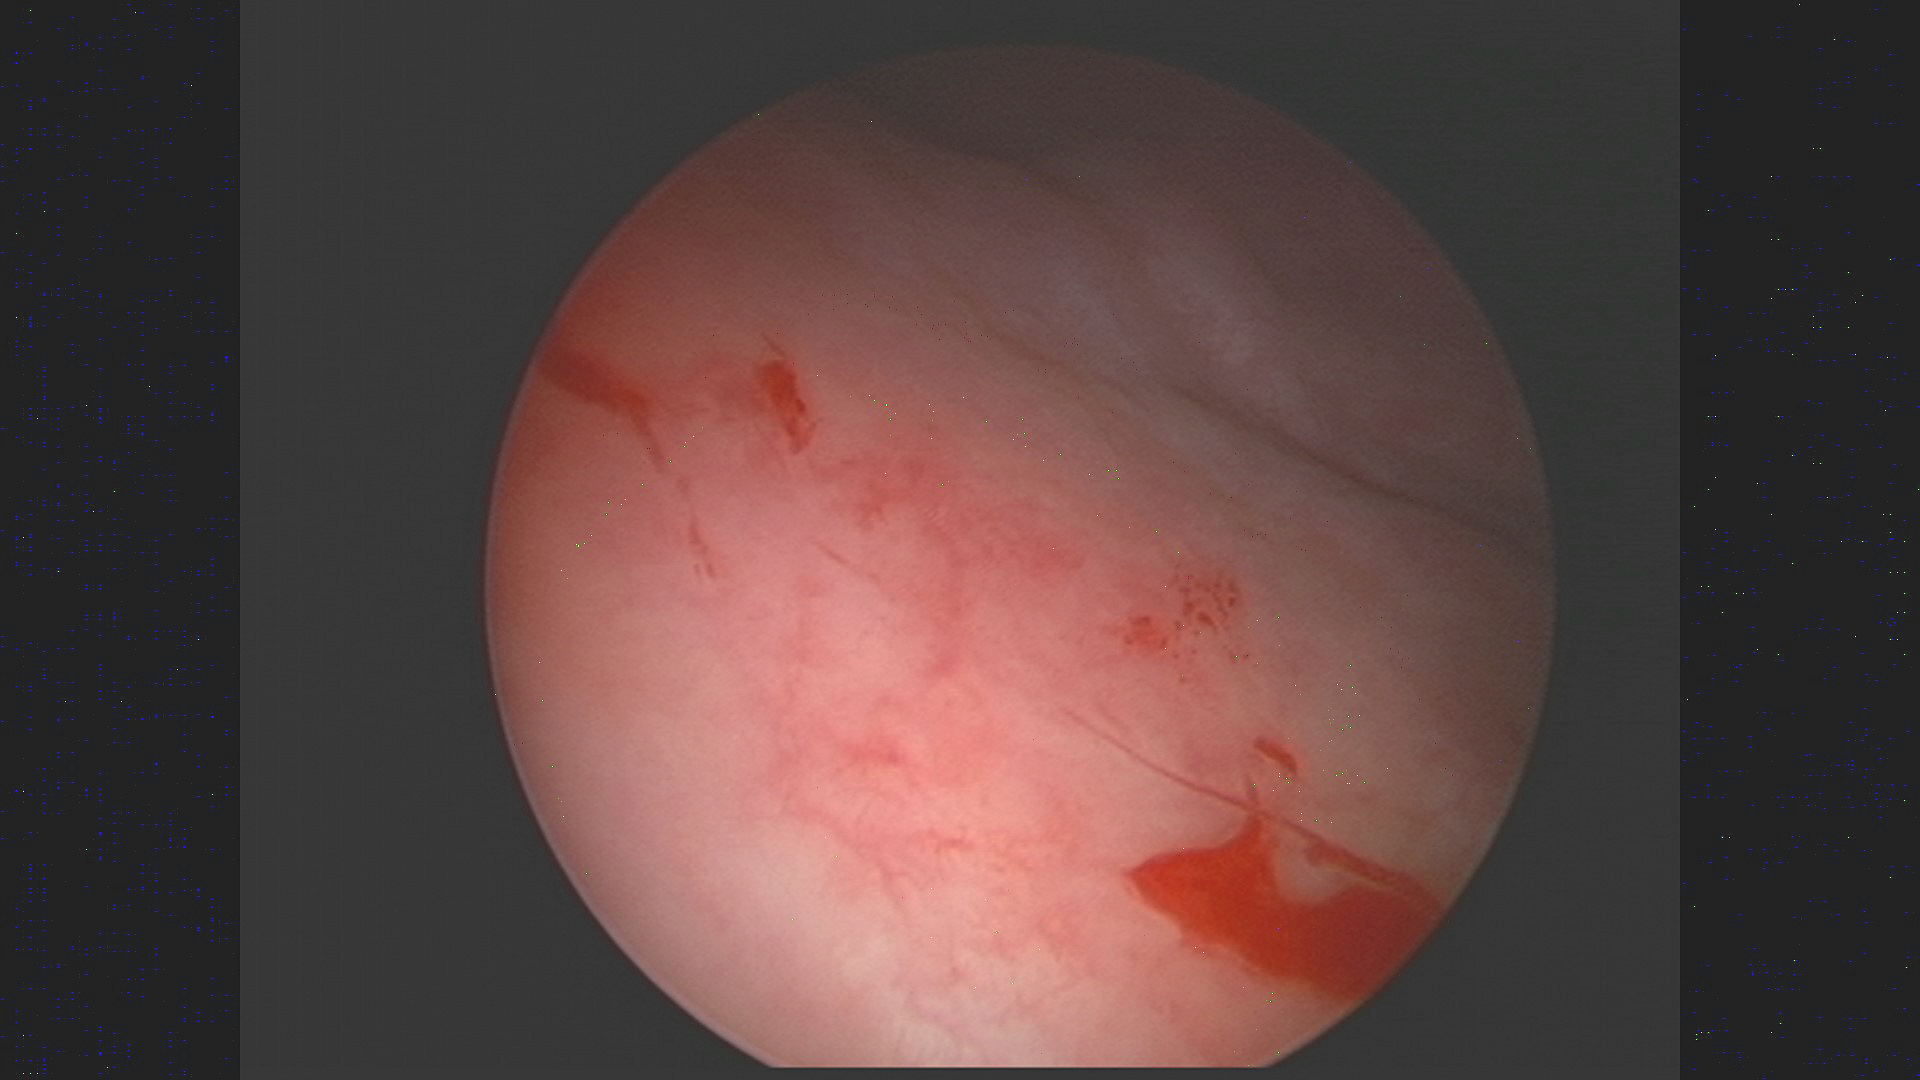
Modality: WLC
Class: Malignant
Subclass: CIS
Lesion: L2
Stage: Tis
Morphology: Non-papillary
Bladder cancer association: Yes